Question: Searching for this has proven difficult, since most people asking have an object they have serialized (incorrectly).
I am just sending a 'string'. Not an object, just a 'string'. Here is the request right before it's fired off. 'JSON.parse' can handle the payload just fine. The string is properly double quoted, as per <URL>.

Express JS just gives the very simple error: 'Error: invalid json'. What do I need to do to send just a string as a payload?
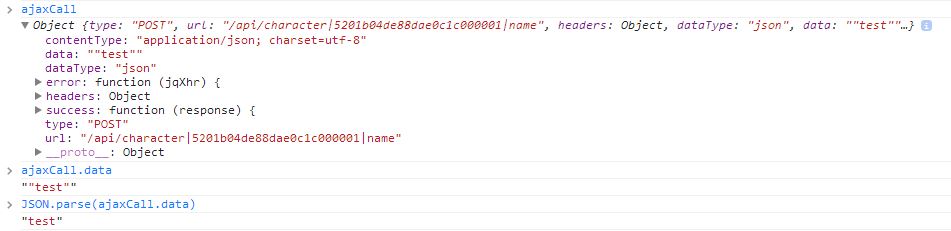
Answer: By default the 'express.bodyParser()', which is based on the 'connect' 'json' middleware operates in <URL>. Strict mode will only parse objects or arrays, sticking strictly to the JSON spec.
> JSON is built on two structures:A collection of name/value pairs. In various languages, this is
realized as an object, record, struct, dictionary, hash table, keyed
list, or associative array.An ordered list of values. In most
languages, this is realized as an array, vector, list, or sequence.
If you want the non-strict version, you can optionally get that using an option which will just use 'JSON.parse', which is OK parsing a string representation of a raw JSON value like 'true', '"stackoverflow"', '42', and so on.
'''
app.use(connect.bodyParser({strict: false}));
'''